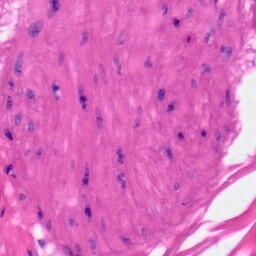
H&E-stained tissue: Skin